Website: bh-photo
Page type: cart
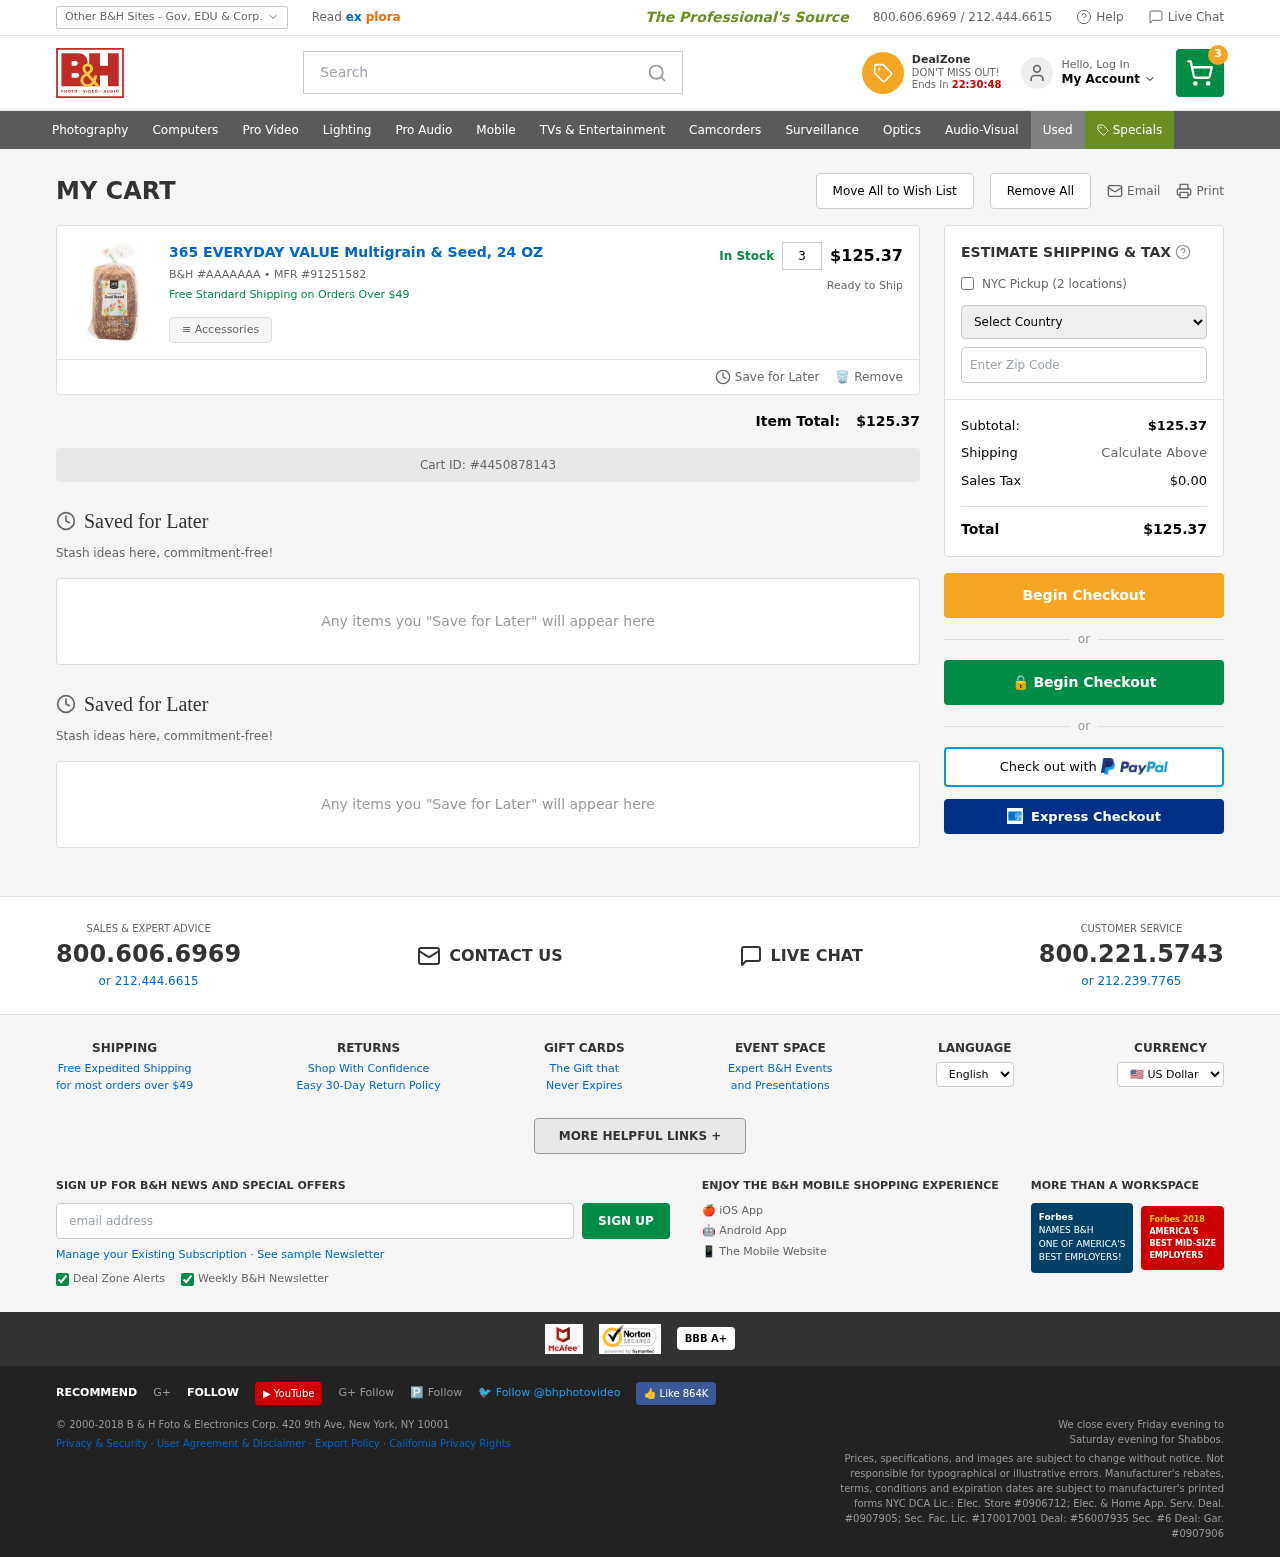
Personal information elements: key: PII_COUNTRY
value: United States
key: PII_EMAIL
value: linda_griffith@gmail.com
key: PII_POSTCODE
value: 82686
Product elements: key: PRODUCT1_NAME
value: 365 EVERYDAY VALUE Multigrain & Seed, 24 OZ
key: PRODUCT1_QUANTITY
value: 3
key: PRODUCT1_SKU
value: AAAAAAA
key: PRODUCT1_MFR
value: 91251582
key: PRODUCT1_SUBTOTAL
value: $125.37
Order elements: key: ORDER_NUM_ITEMS
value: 3
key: ORDER_SUBTOTAL
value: $125.37
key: ORDER_ID
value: #4450878143
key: ORDER_TAX
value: $0.00
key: ORDER_TOTAL
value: $125.37
Search elements: key: HEADER_SEARCH
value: Search